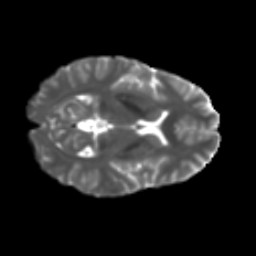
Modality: T2w
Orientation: axial
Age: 26
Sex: female
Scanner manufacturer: ge
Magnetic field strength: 3 T
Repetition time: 7.8 s
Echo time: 0.0606 s